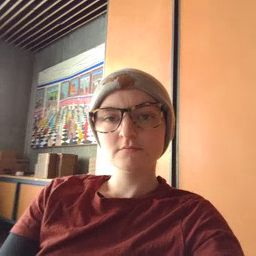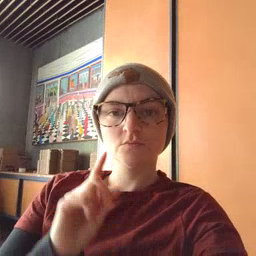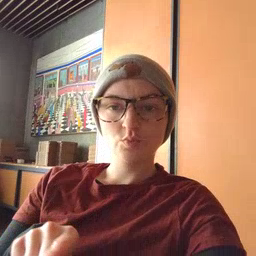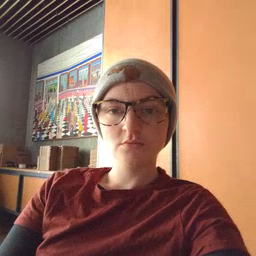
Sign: go